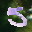
Label: 5